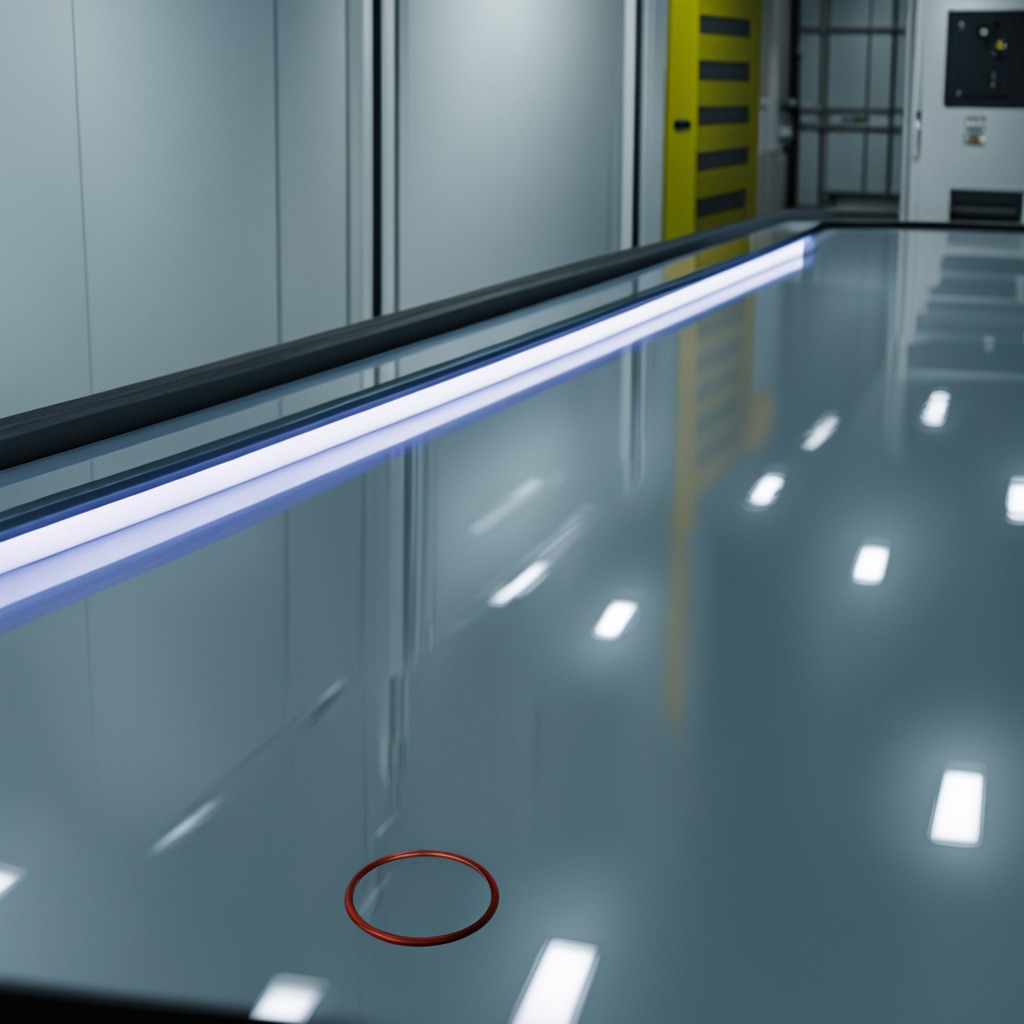
A rubber O-ring is lying on the table.